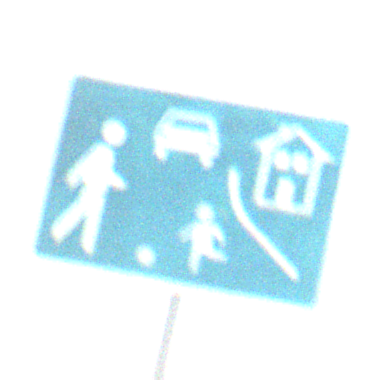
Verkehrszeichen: BeginnVerkehrsberuhigterBereich
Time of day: SunriseSunset
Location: Outdoor (Nature)
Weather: PartlyCloudy
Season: Summer
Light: Natural